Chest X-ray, PA view. Patient: 25 years old, sex M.
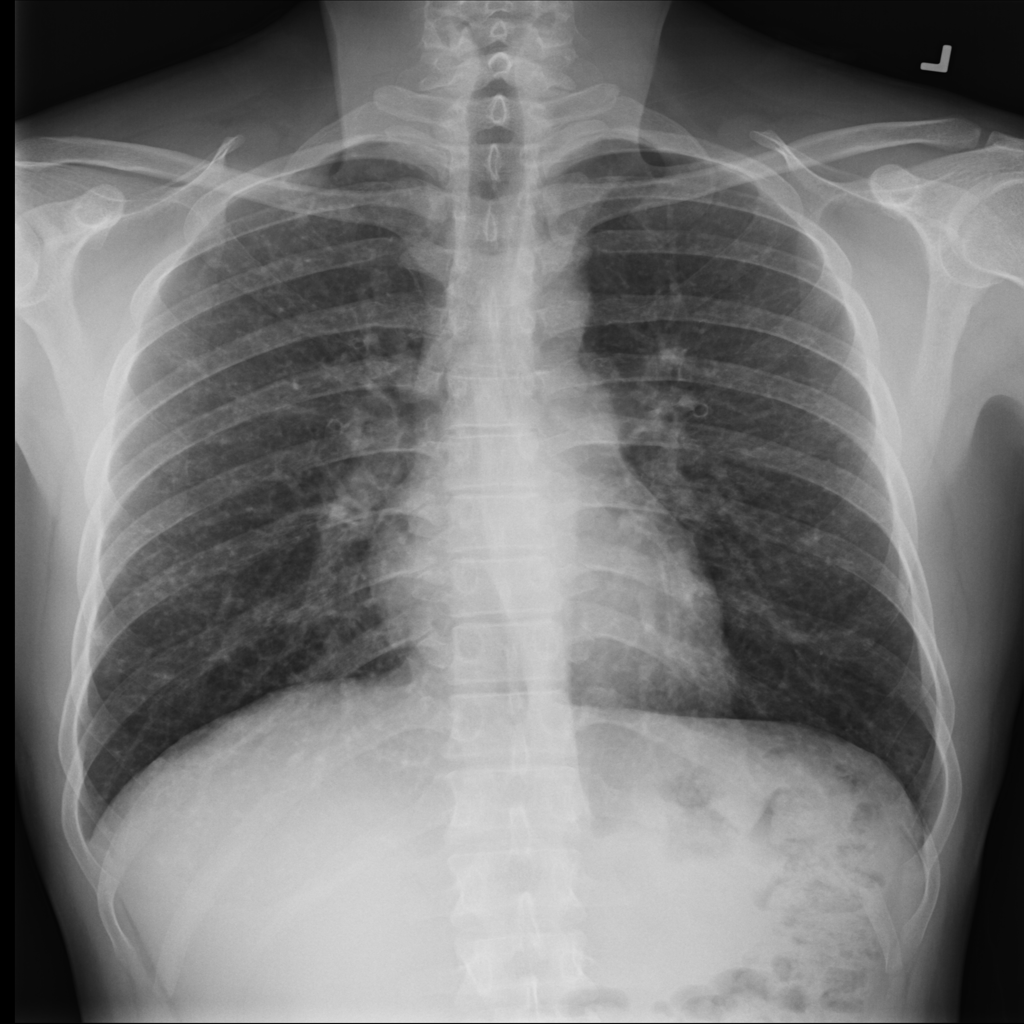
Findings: No Finding